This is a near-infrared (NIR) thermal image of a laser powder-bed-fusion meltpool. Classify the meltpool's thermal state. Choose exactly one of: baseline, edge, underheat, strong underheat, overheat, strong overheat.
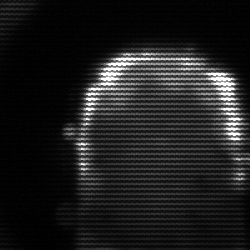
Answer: baseline